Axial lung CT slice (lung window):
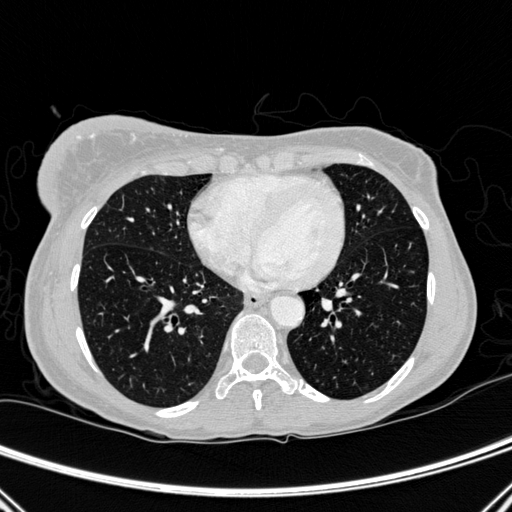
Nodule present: no